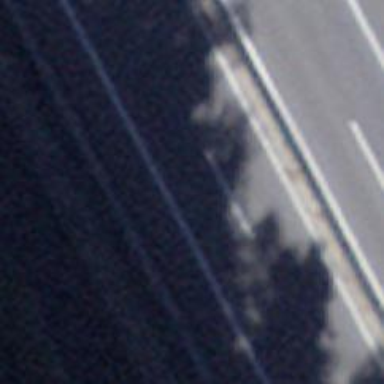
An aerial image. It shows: Motorway.